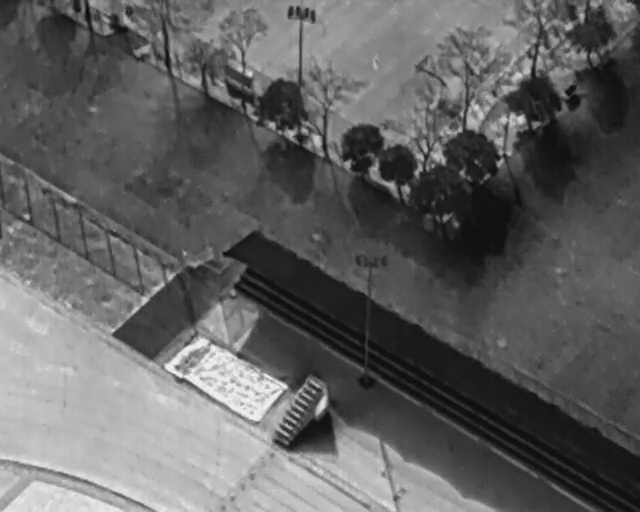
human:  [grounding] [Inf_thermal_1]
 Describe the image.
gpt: In the satellite image, there is  <ref>1 small person </ref> <box>[[57, 10, 60, 12, 2]]</box> located at top.